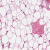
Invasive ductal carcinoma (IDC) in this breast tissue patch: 0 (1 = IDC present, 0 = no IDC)